Field crop: maize
Growth stage: 2
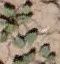
Species: convolvulus